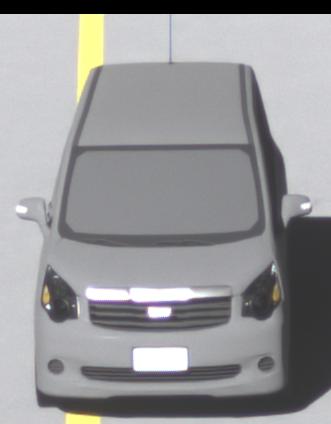
Make: Toyota
Model: Noah
Detailed model: Voxy R70G
Model produced from: 2007
Model produced until: 2013
Doors: 5
Color: gray
Road condition: dry road
Daytime: morning or afternoon
Contrast: high contrast